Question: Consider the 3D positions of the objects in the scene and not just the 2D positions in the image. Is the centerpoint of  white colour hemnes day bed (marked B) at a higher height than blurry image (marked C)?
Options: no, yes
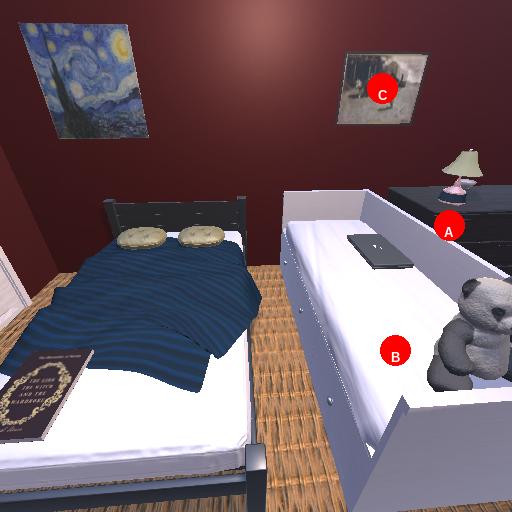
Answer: no